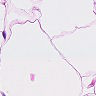
Metastatic tissue present: no